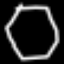
Label: octagon